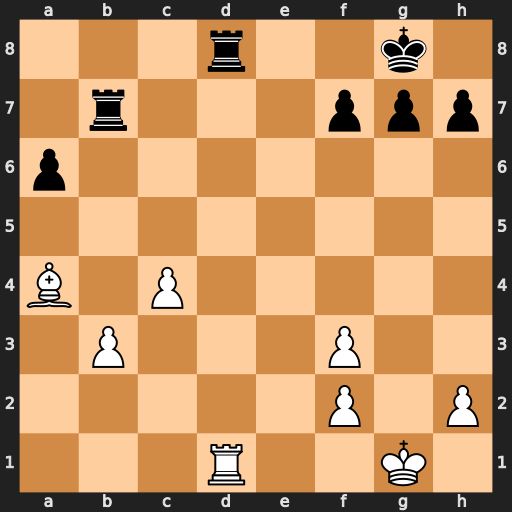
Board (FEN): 3r2k1/1r3ppp/p7/8/B1P5/1P3P2/5P1P/3R2K1
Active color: w
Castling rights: -
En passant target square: -
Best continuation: Rxd8#